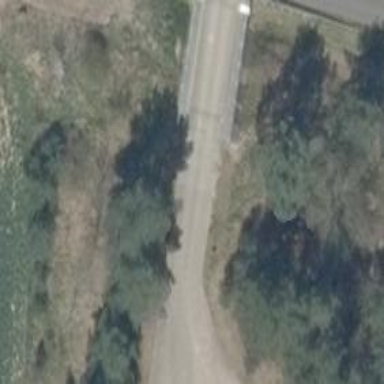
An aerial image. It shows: Track road on bridge.